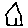
Label: house